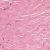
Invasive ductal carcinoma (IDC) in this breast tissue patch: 0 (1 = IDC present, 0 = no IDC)